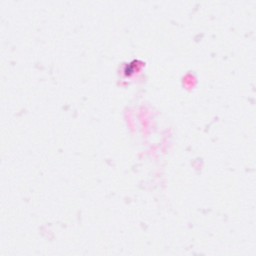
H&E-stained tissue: Breast